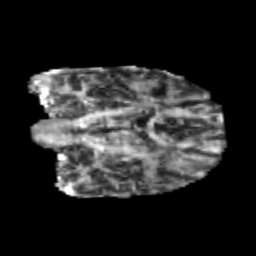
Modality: FA
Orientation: coronal
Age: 24
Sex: male
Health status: healthy
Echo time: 0.074 s